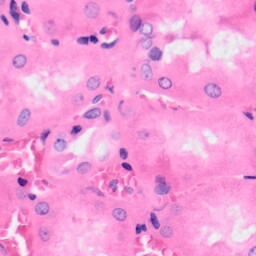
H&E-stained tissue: Kidney